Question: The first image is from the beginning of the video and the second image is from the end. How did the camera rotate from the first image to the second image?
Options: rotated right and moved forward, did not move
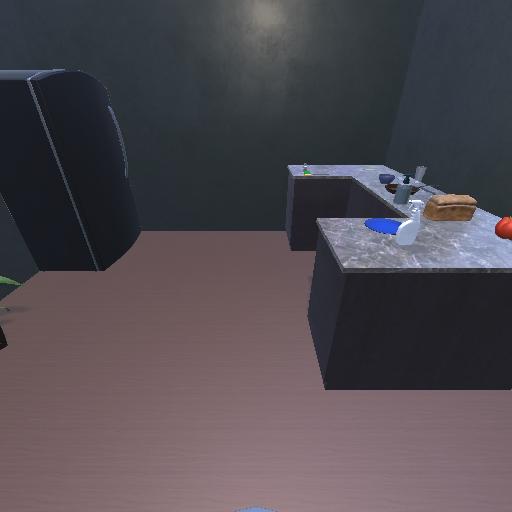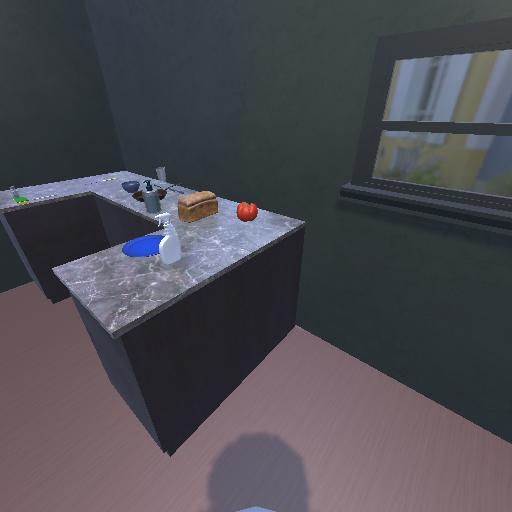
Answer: rotated right and moved forward